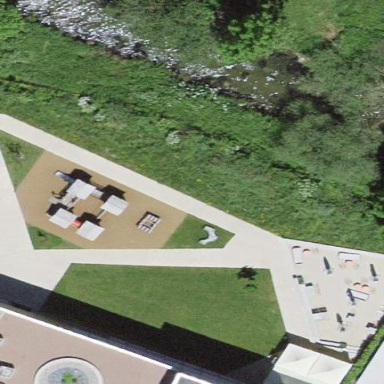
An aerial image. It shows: Playground designed with playground theme on leisure land.